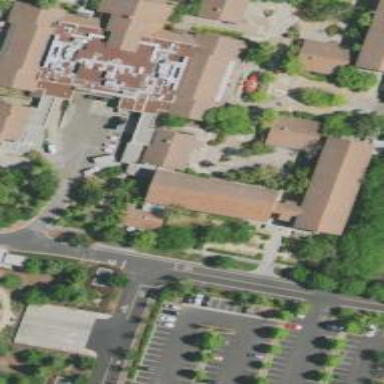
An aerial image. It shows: Dormitory building with gabled roof.